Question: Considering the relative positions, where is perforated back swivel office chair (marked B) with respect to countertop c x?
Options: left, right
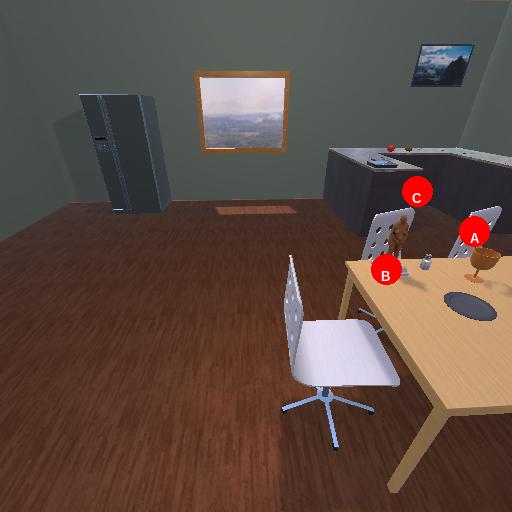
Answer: left